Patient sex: M
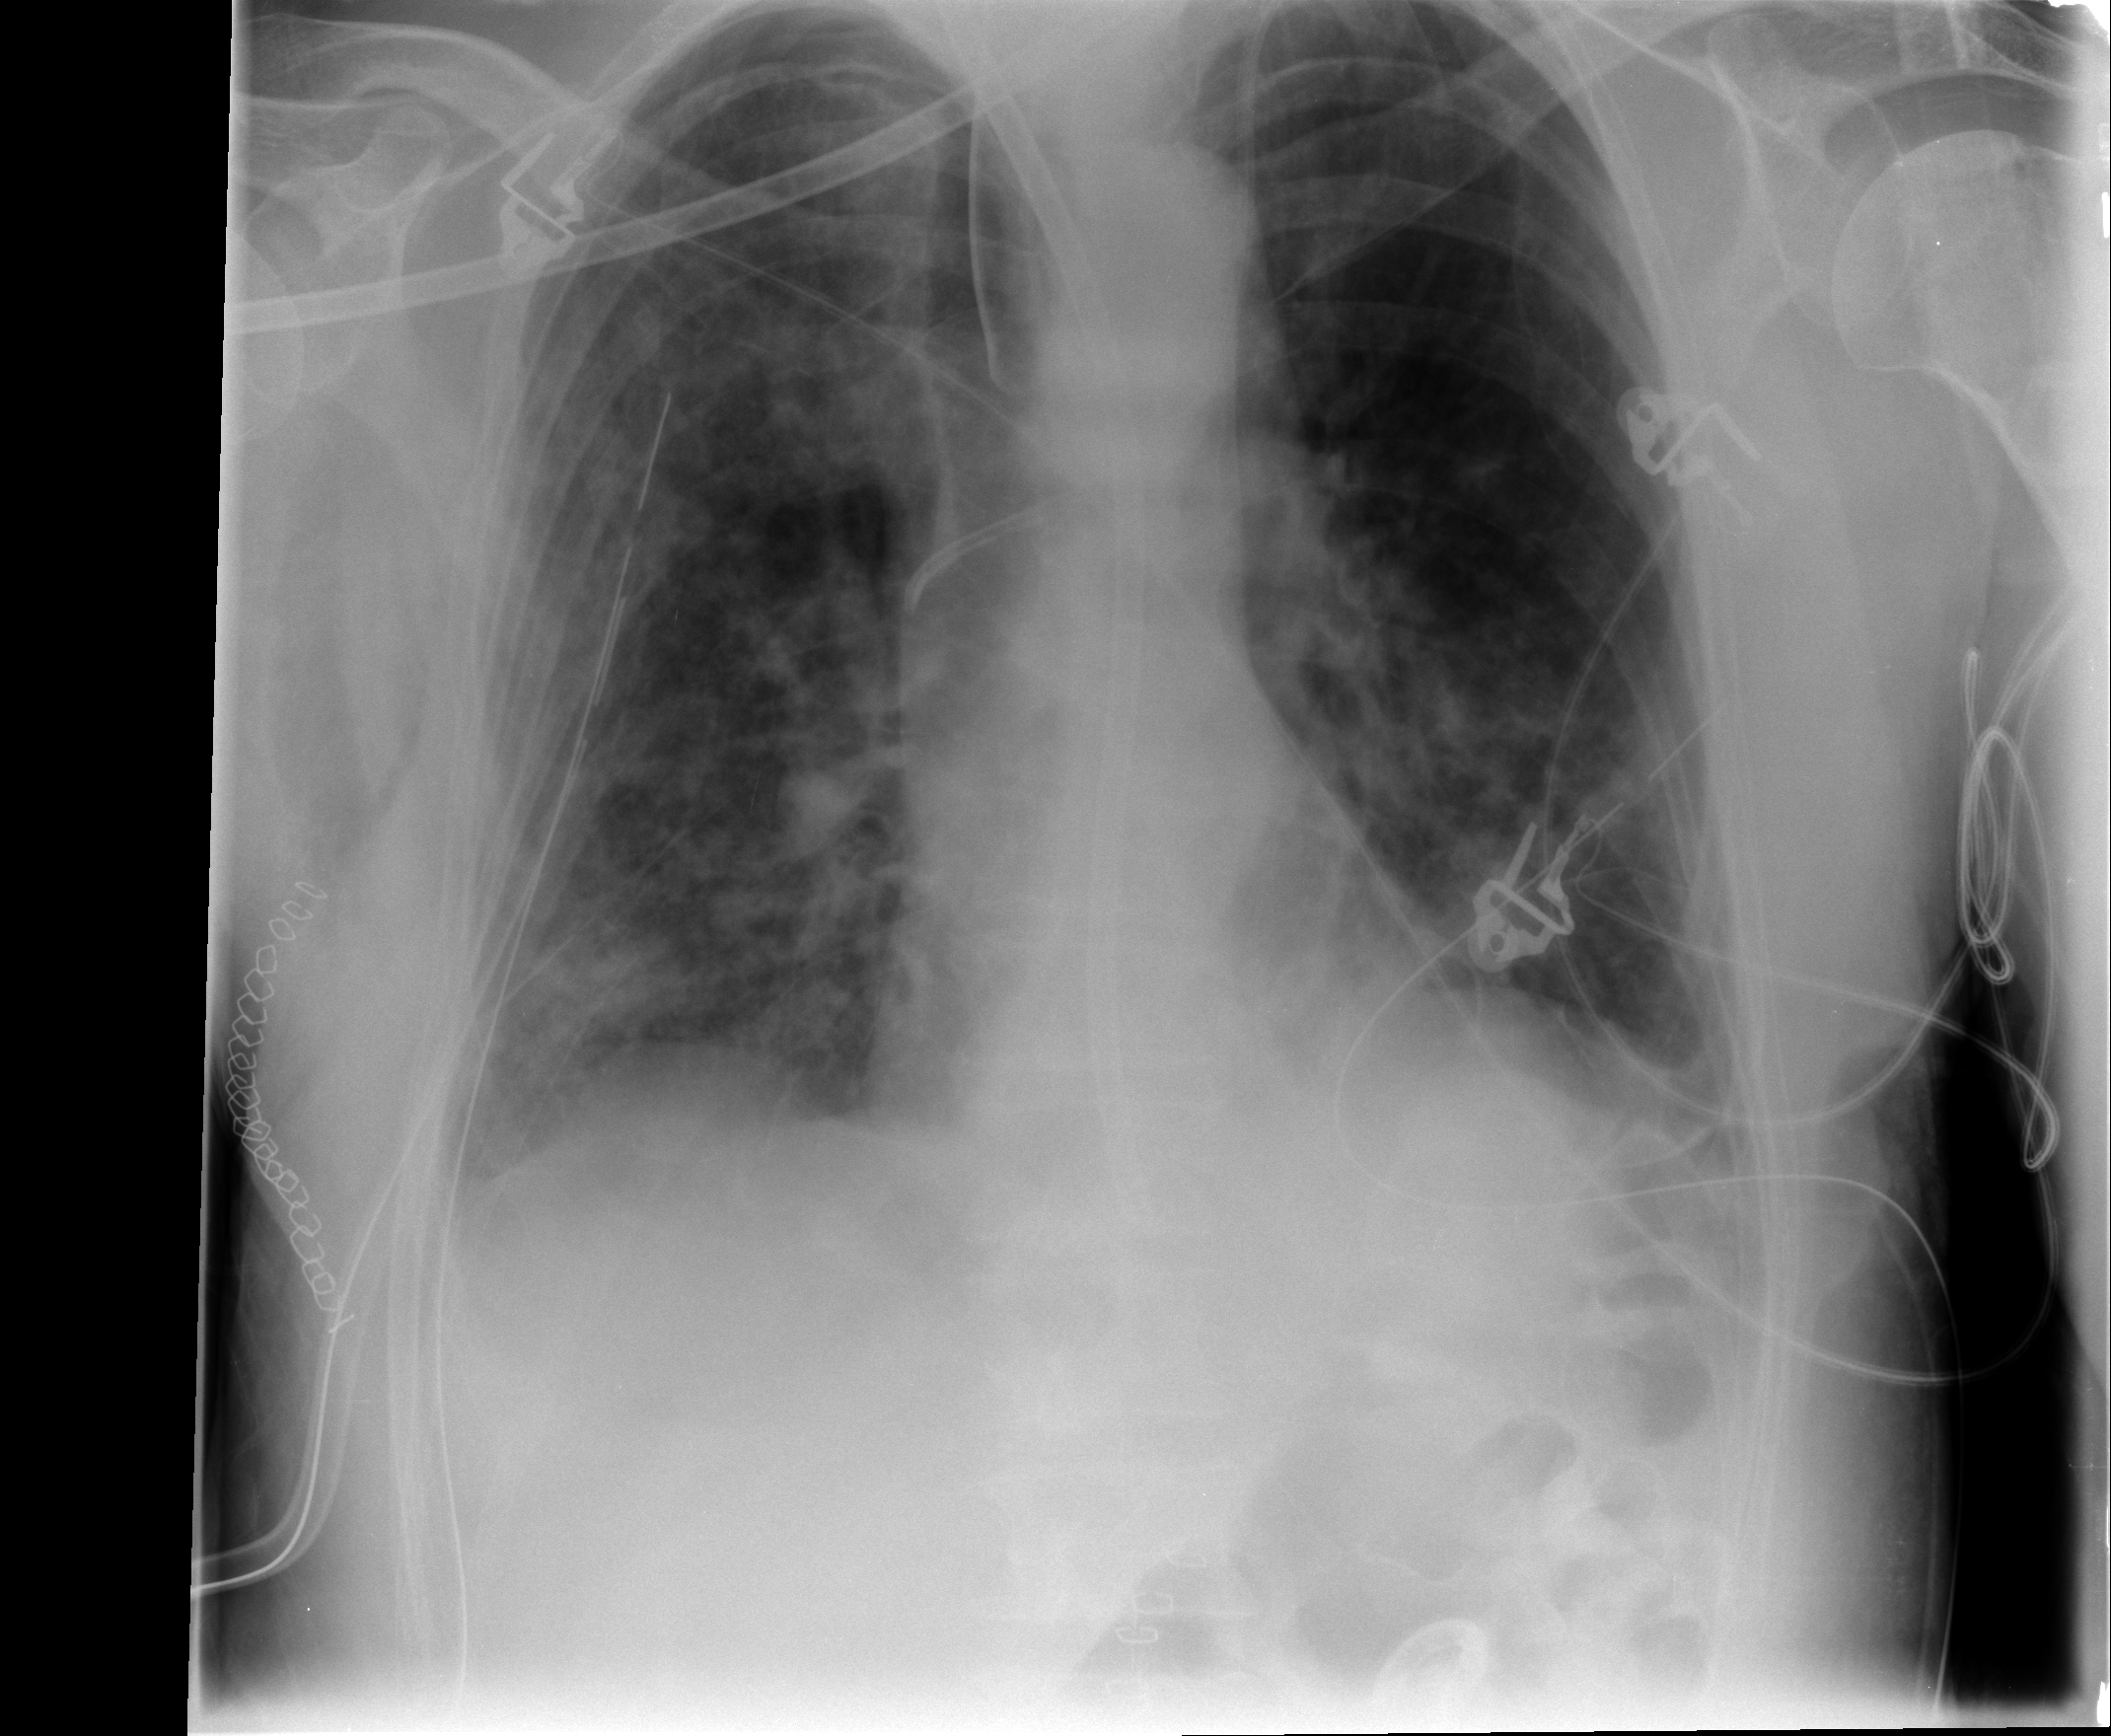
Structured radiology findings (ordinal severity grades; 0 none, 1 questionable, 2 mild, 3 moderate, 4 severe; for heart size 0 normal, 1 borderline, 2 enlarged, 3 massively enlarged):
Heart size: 0
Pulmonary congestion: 0
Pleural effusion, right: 2
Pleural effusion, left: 0
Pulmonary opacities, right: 3
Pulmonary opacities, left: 2
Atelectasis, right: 2
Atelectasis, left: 2